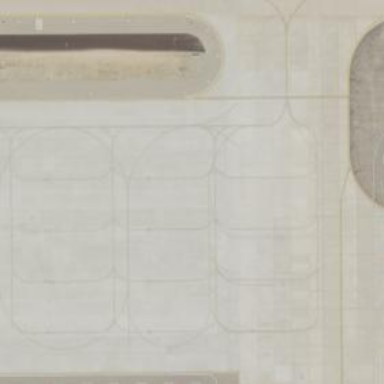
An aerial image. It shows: Image of taxiway at airport.